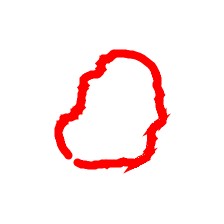
Shape: circle